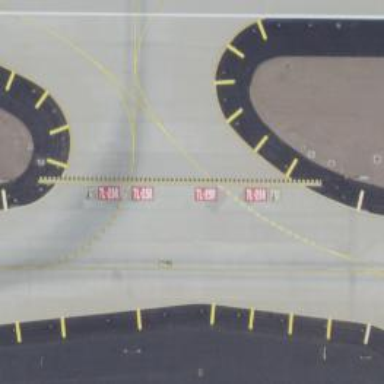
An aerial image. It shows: Image of taxiway at airport.